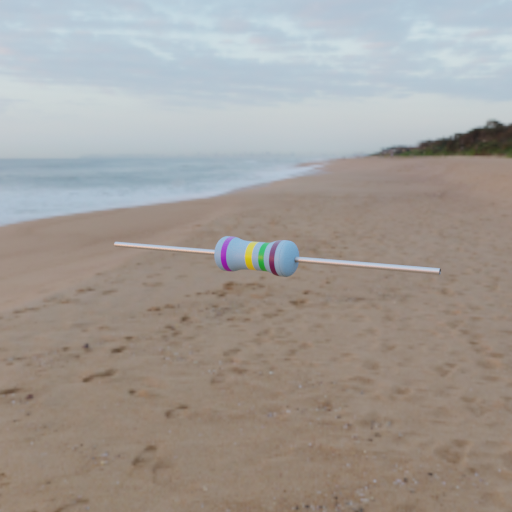
Resistor colour bands (in order): violet, yellow, green, brown